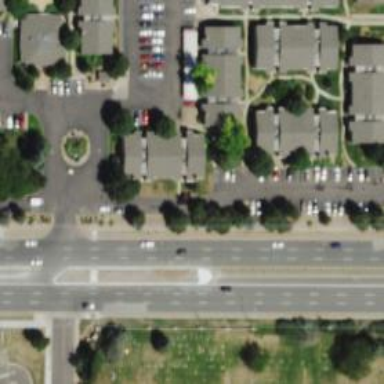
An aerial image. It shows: Primary highway with separate asphalt sidewalk and cycle track.